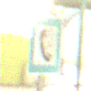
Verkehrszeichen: Fernsprecher
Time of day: MorningAfternoon
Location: Roofed (Special)
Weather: NotSpecified
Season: NotSpecified
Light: Artificial